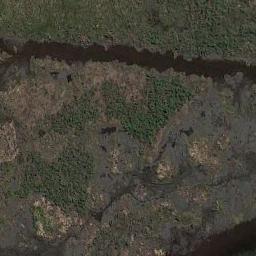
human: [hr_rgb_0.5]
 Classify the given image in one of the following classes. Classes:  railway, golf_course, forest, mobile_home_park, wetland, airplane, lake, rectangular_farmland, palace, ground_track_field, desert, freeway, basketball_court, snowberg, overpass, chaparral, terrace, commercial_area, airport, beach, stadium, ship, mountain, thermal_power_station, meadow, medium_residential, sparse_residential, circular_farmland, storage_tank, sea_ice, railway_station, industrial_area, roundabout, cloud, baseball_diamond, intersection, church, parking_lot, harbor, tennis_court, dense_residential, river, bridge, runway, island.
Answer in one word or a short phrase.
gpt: wetland